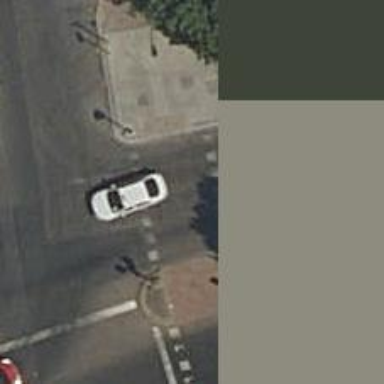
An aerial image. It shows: Zebra crossing with traffic signals.